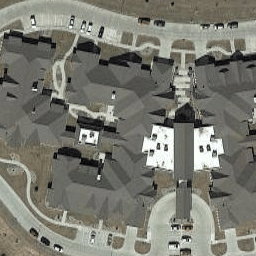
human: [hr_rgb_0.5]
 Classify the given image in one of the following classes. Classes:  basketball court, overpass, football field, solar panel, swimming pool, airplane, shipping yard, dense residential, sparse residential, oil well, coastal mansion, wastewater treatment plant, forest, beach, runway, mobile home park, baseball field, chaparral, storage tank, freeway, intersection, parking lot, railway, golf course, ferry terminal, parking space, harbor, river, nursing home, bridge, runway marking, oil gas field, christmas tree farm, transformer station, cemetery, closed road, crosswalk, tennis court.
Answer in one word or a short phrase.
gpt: nursing home